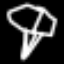
Label: mushroom